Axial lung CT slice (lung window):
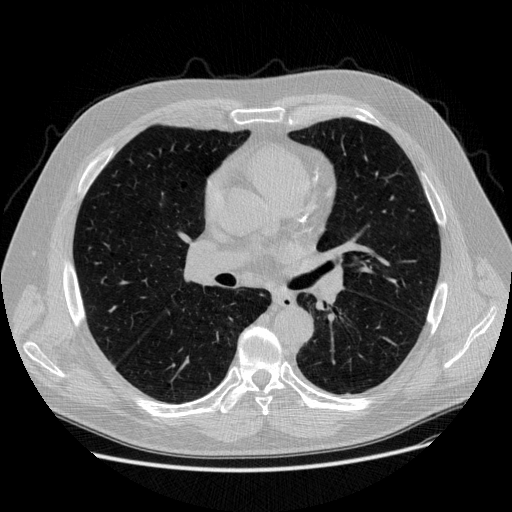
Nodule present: no